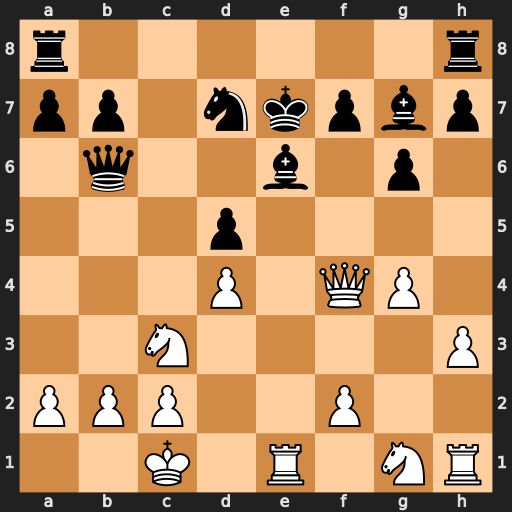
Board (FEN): r6r/pp1nkpbp/1q2b1p1/3p4/3P1QP1/2N4P/PPP2P2/2K1R1NR
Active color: w
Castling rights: -
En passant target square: -
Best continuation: Nxd5+ Kd8 Nxb6